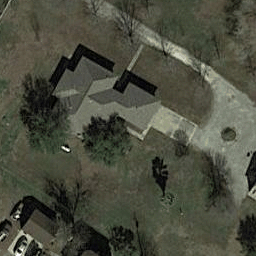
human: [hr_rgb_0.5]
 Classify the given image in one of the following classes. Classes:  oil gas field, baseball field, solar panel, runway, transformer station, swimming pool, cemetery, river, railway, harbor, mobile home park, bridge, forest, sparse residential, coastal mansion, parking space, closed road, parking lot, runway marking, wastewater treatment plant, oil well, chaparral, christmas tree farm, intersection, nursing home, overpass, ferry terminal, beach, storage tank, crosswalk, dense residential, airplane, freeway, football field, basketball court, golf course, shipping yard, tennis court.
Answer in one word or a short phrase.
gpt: sparse residential